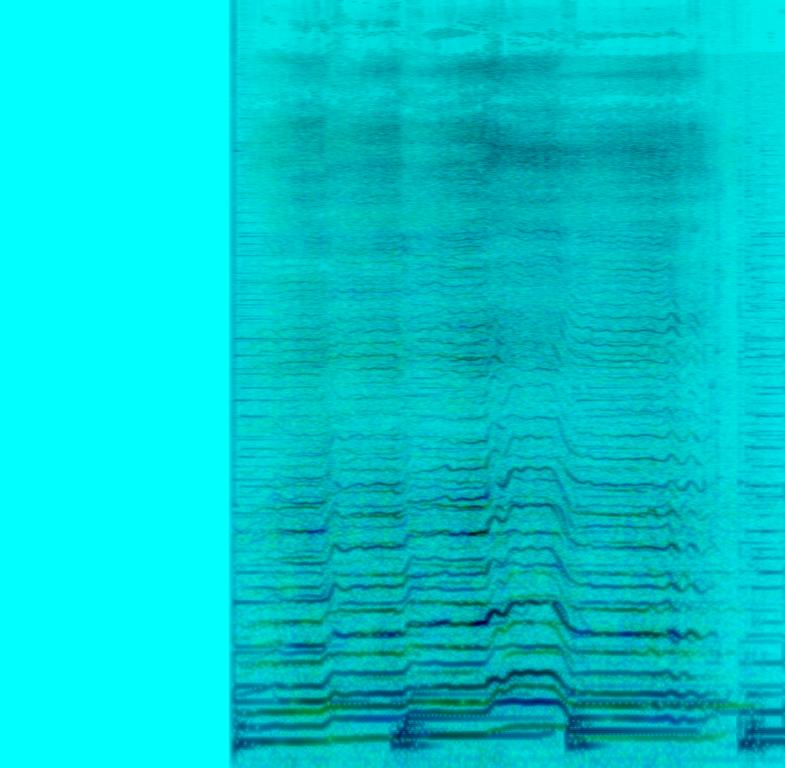
The Recording features a cover of a pop rock song and it consists of soft acoustic rhythm guitar located in the left channel and angelically harmonized mixed vocals singing on top of it. It sounds hopeful and emotional.